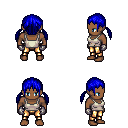
a pixel art fantasy rpg character, male body template, human, dark skin, white pirate shirt, gold greaves, blue twin-tailed hairstyle, metal gloves, four views (front, back, left, right), 2x2 character sprite sheet, small pixel art, hard edges, no anti-aliasing